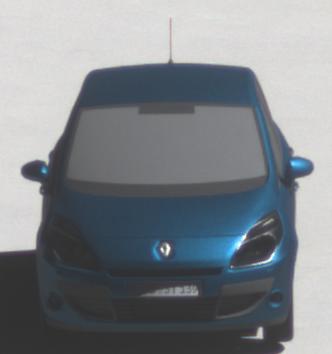
Make: Renault
Model: Scénic 1.6 16V 110
Detailed model: Scénic (III)
Model produced from: 2009/06
Model produced until: 2010/08
Doors: 5
Color: blue
Road condition: dry road
Daytime: midday
Contrast: high contrast